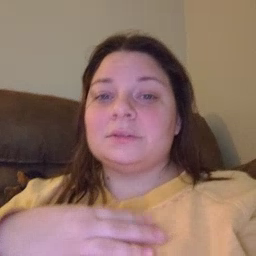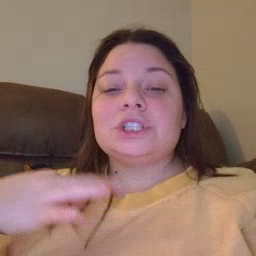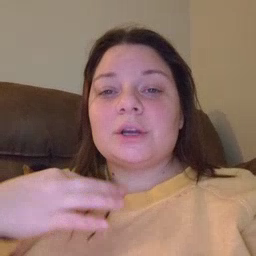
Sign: shirt